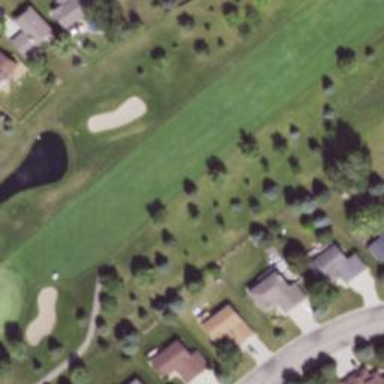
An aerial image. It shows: Golf hole.